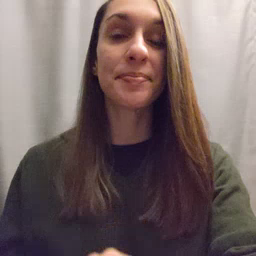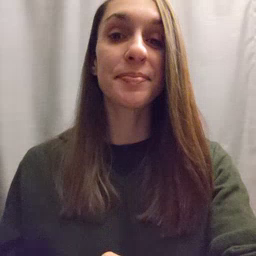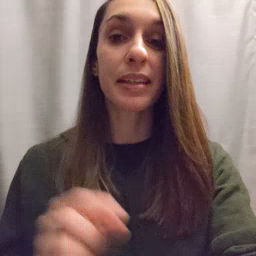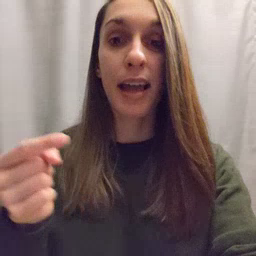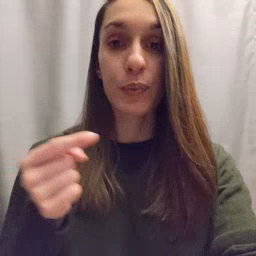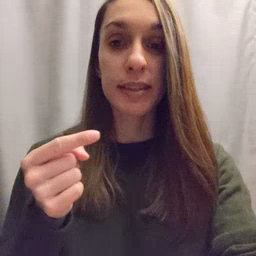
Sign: owie